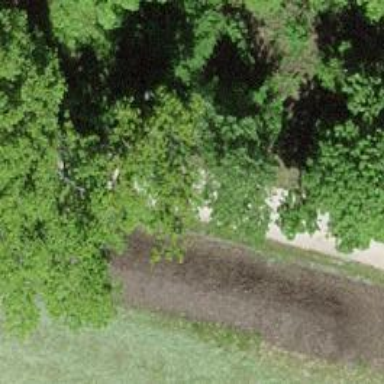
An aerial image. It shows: Bench.